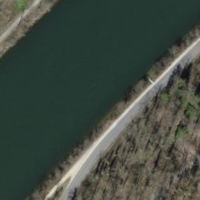
EUNIS habitat code: 15
Species observed at this site:
Cornus sanguinea
Corylus avellana